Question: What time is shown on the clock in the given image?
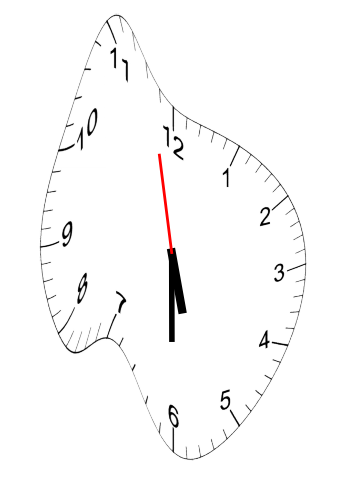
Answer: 05:29:58